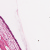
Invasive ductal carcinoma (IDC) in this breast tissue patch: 0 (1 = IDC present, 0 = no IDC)